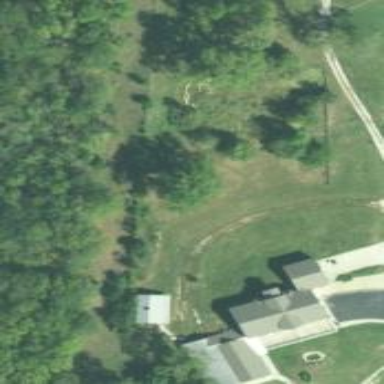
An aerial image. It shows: Driveway leading to service road.